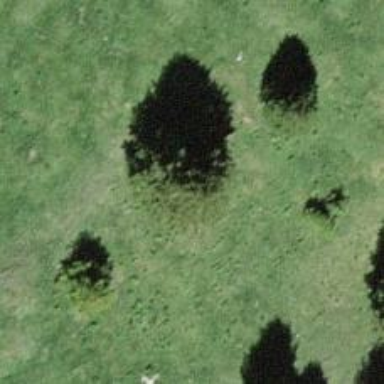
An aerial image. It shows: Needle-leaved tree in natural setting.